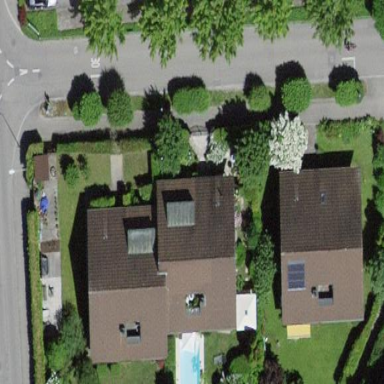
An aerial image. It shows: Semi-detached house with gabled roof.